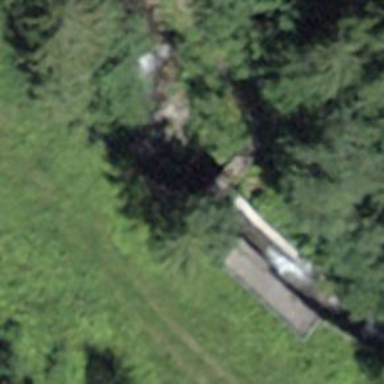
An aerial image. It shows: Retaining wall.